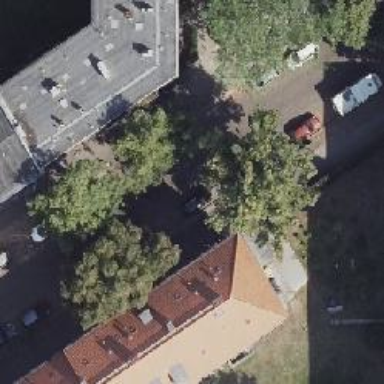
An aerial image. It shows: Bicycle parking located on the sidewalk.